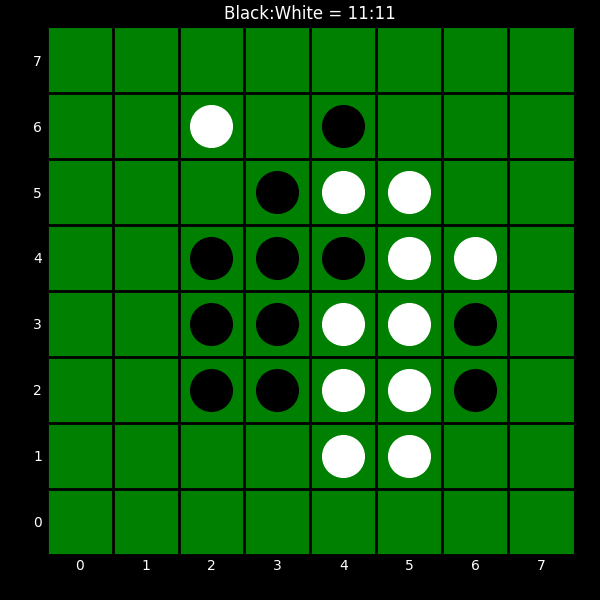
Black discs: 11
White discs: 11